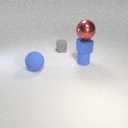
small blue rubber cylinder below large red metal sphere